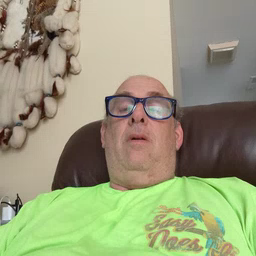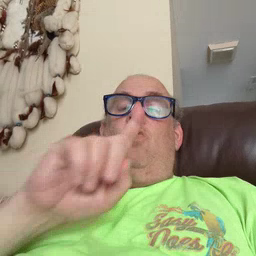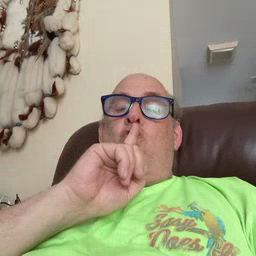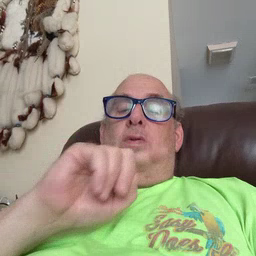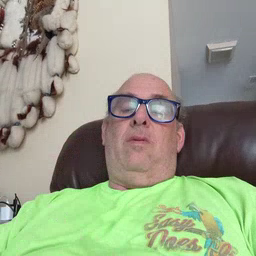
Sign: shhh